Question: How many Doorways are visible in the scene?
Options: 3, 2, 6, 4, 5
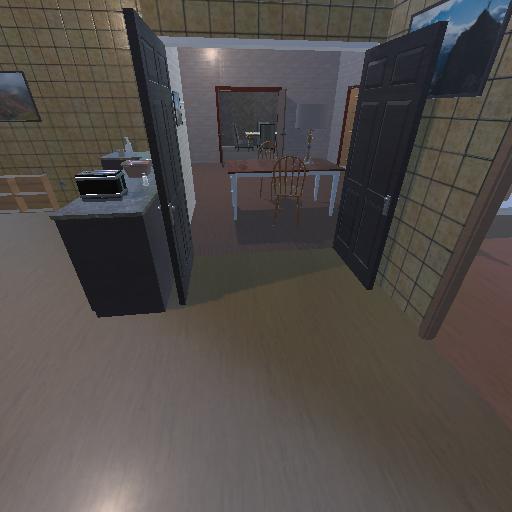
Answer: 3